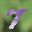
Label: 7